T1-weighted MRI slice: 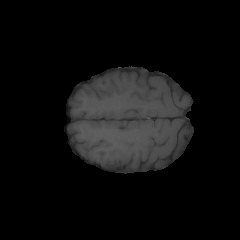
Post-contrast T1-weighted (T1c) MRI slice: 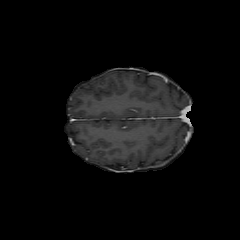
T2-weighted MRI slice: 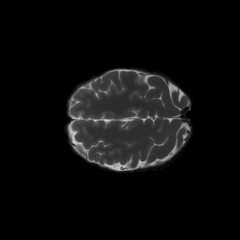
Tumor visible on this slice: no